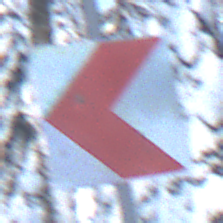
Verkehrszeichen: RichtungstafelnInKurvenKleinRechts
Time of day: MorningAfternoon
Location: Outdoor (Nature)
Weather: Clear
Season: Winter
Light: Natural